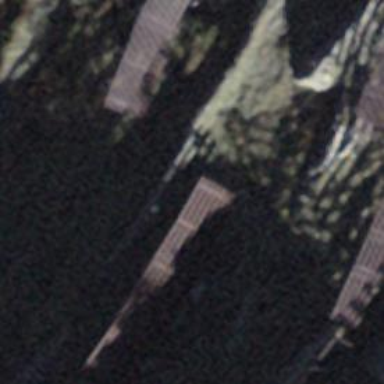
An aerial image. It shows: Retaining wall.